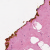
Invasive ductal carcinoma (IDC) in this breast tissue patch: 0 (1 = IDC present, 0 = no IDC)